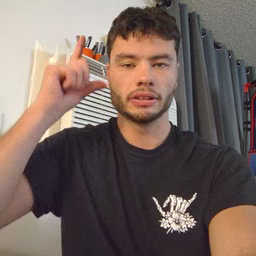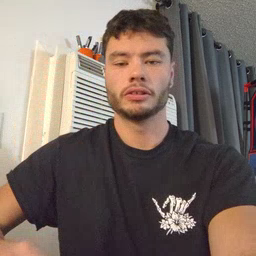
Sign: listen